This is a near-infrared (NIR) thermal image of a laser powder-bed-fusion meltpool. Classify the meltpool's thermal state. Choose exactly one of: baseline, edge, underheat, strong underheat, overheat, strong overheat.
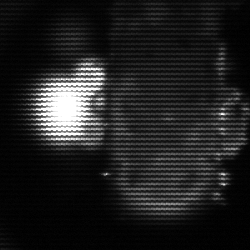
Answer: strong underheat